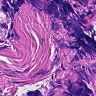
Metastatic tissue present: no